Question: I am trying out the Platform API framework that works with Symfony.
I am following their docs and trying to set up the little demo API.
<URL>
Everything goes OK, at least I think.
When I run the server I see no UI.
I only see this text in my browser:
'''
{
"@context": "/contexts/Entrypoint",
"@id": "/",
"@type": "Entrypoint",
"book": "/books",
"person": "/people",
"organization": "/organizations"
}
'''
instead of having this:

Anyone knows what goes wrong here?
I am using composer for this little demo.
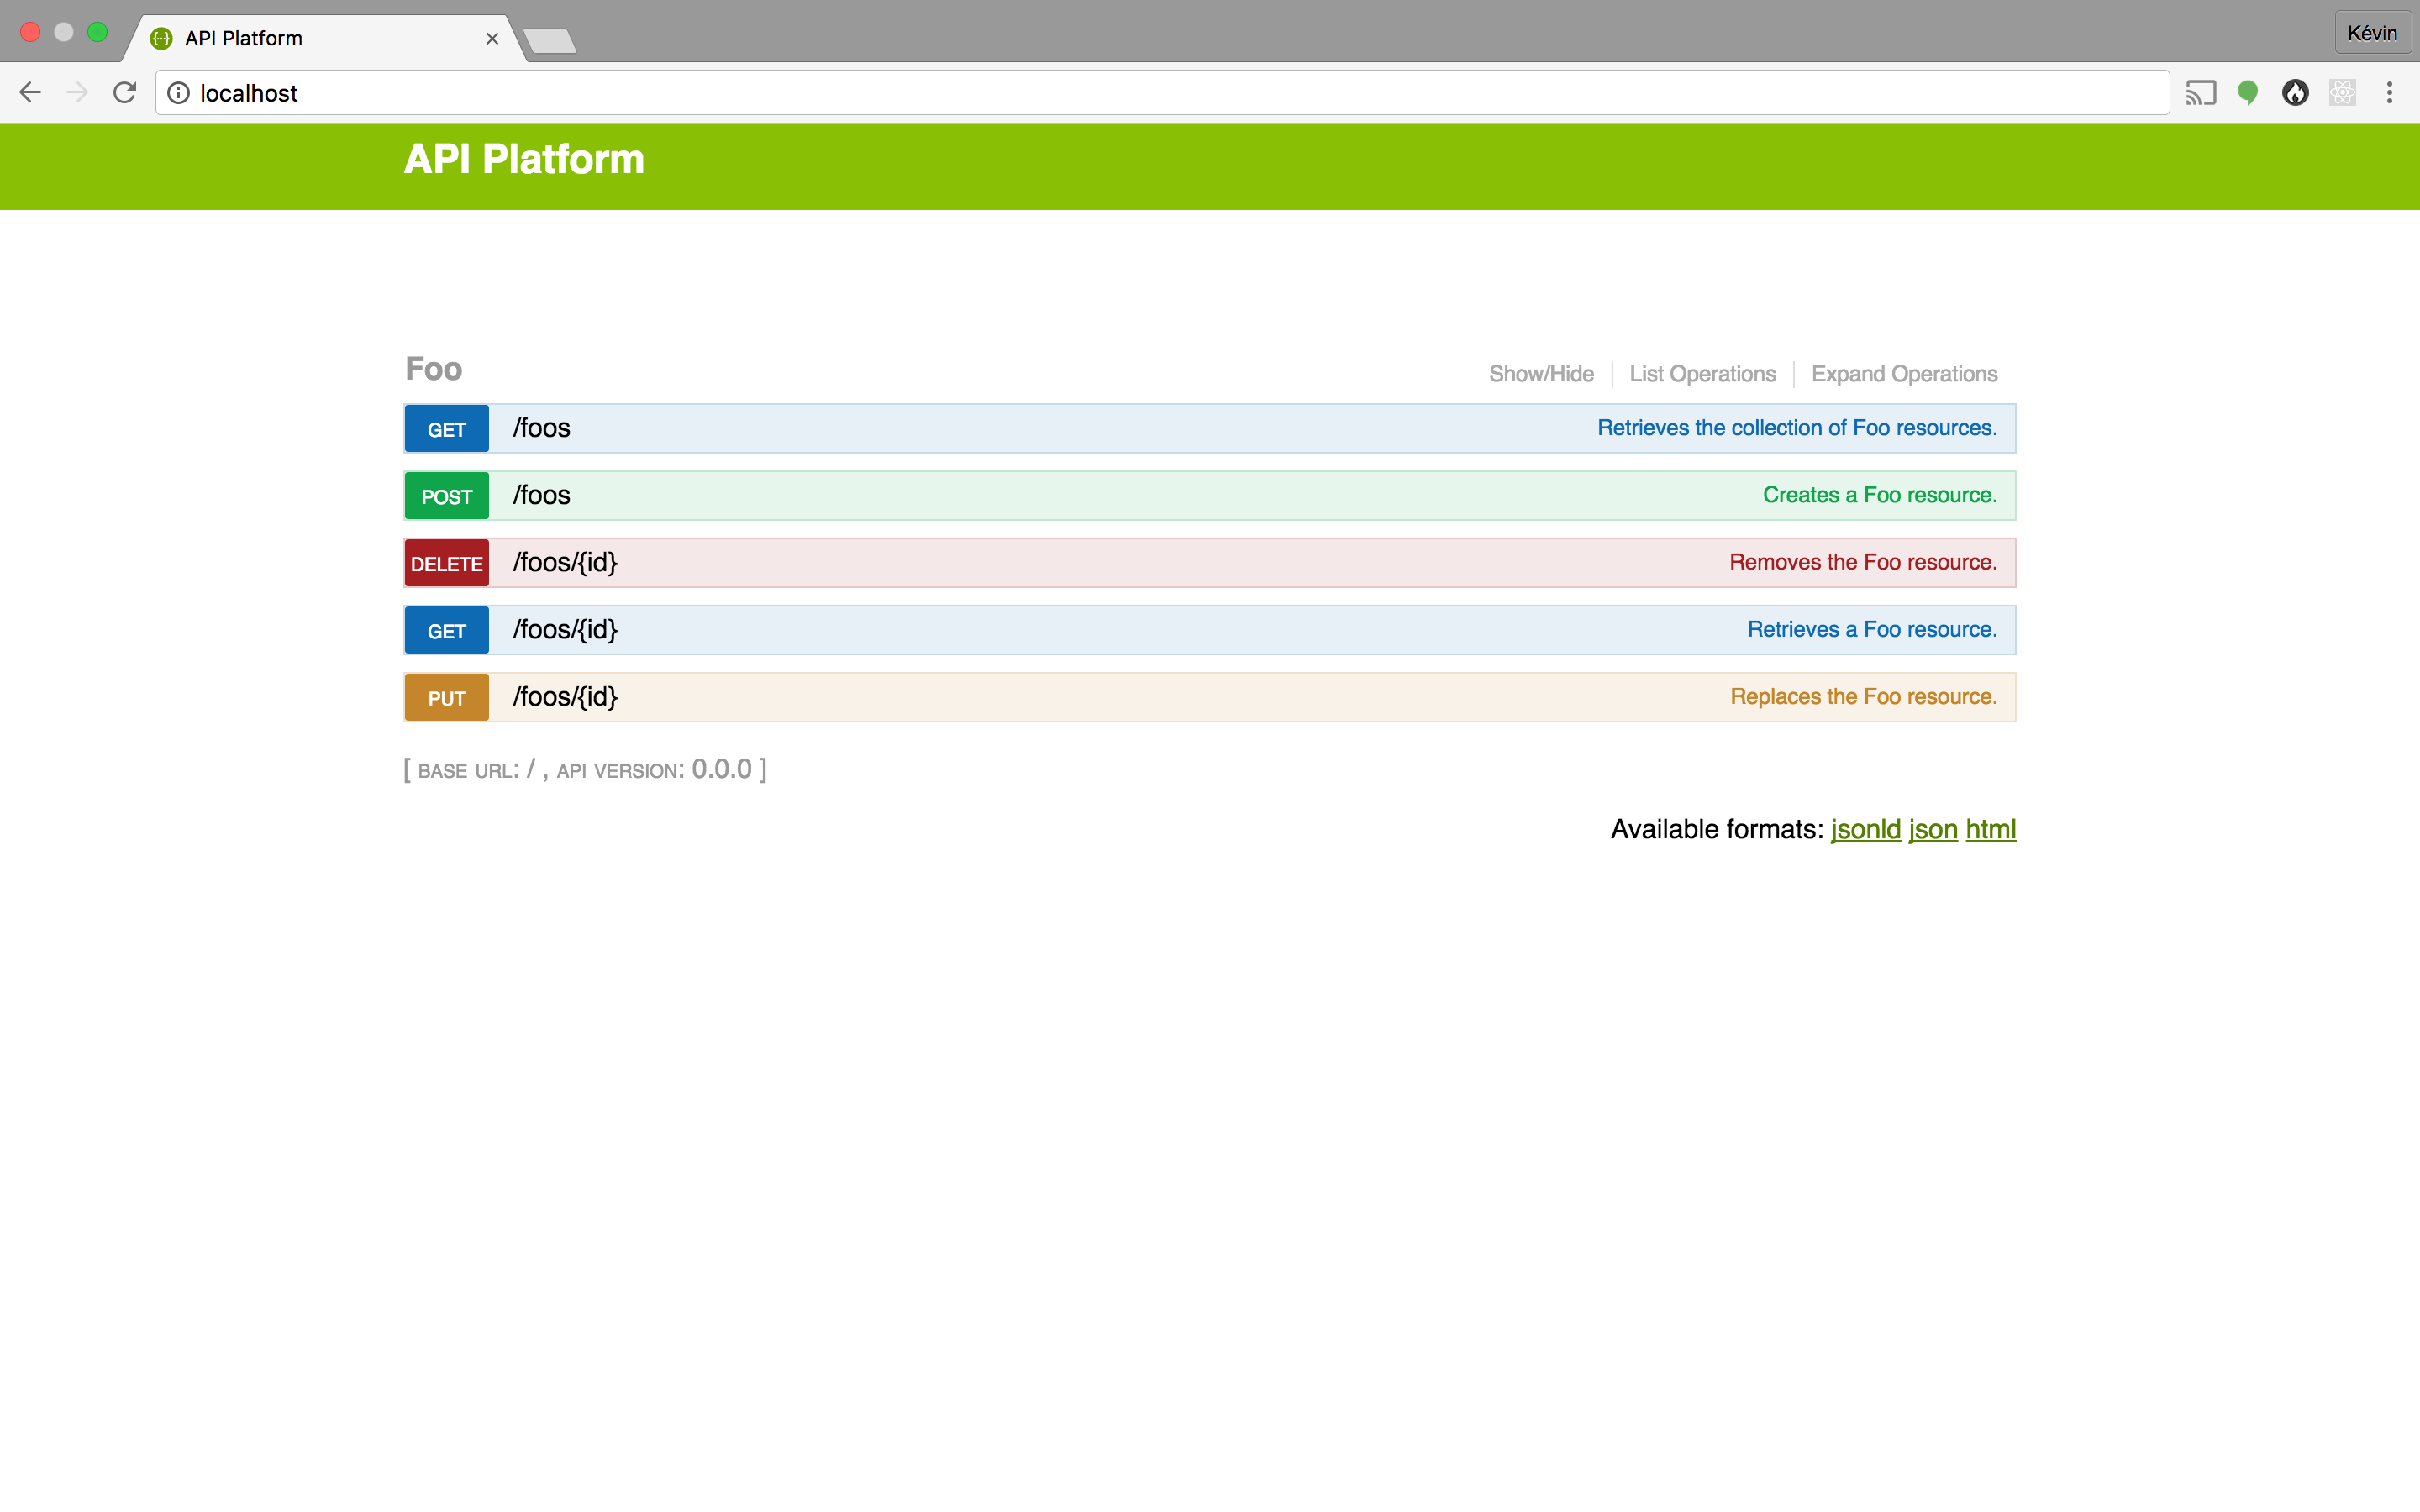
Answer: Check the PHP version you use.
Be sure to run PHP 7+ or Composer will install API Platform 1 (the UI was introduced in API Platform 2).